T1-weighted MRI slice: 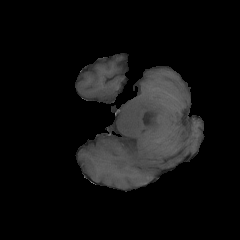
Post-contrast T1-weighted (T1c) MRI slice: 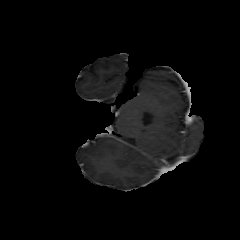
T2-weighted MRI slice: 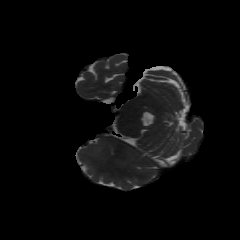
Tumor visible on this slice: no